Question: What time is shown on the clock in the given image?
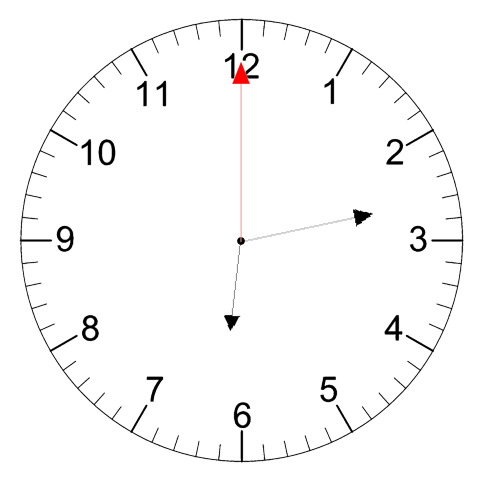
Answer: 06:13:00